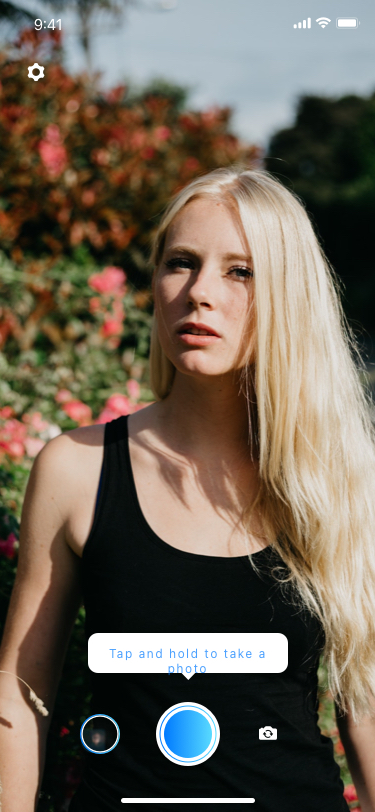
Text in this UI design:
Tap and hold to take a photo